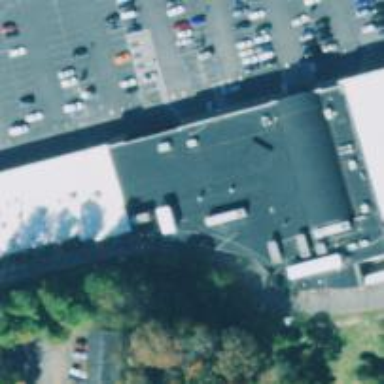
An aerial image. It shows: Supermarket.